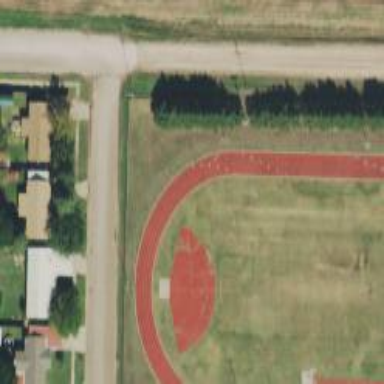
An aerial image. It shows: Track in leisure land.